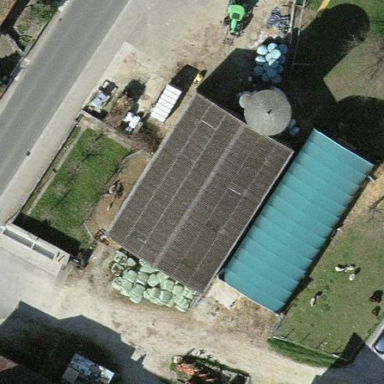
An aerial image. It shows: Farm auxiliary building.